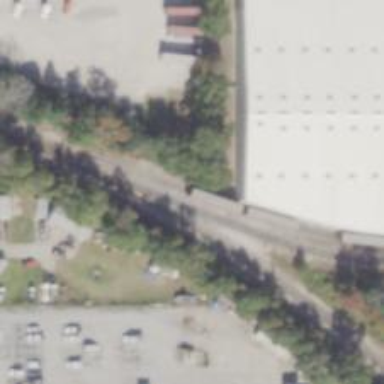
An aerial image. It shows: Rail spur service.